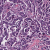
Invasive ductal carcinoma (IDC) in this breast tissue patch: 1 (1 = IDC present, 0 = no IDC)